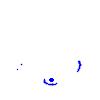
Particle: kaon